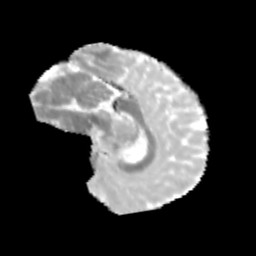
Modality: MD
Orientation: sagittal
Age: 11
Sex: male
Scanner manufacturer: siemens
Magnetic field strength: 3 T
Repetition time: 3.8 s
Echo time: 0.07 s